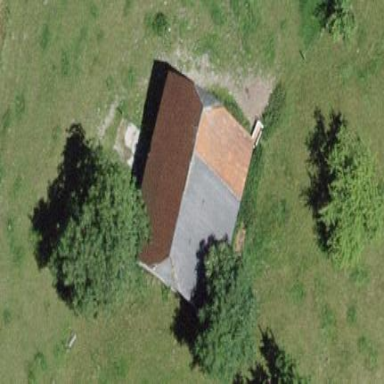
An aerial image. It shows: Barn.